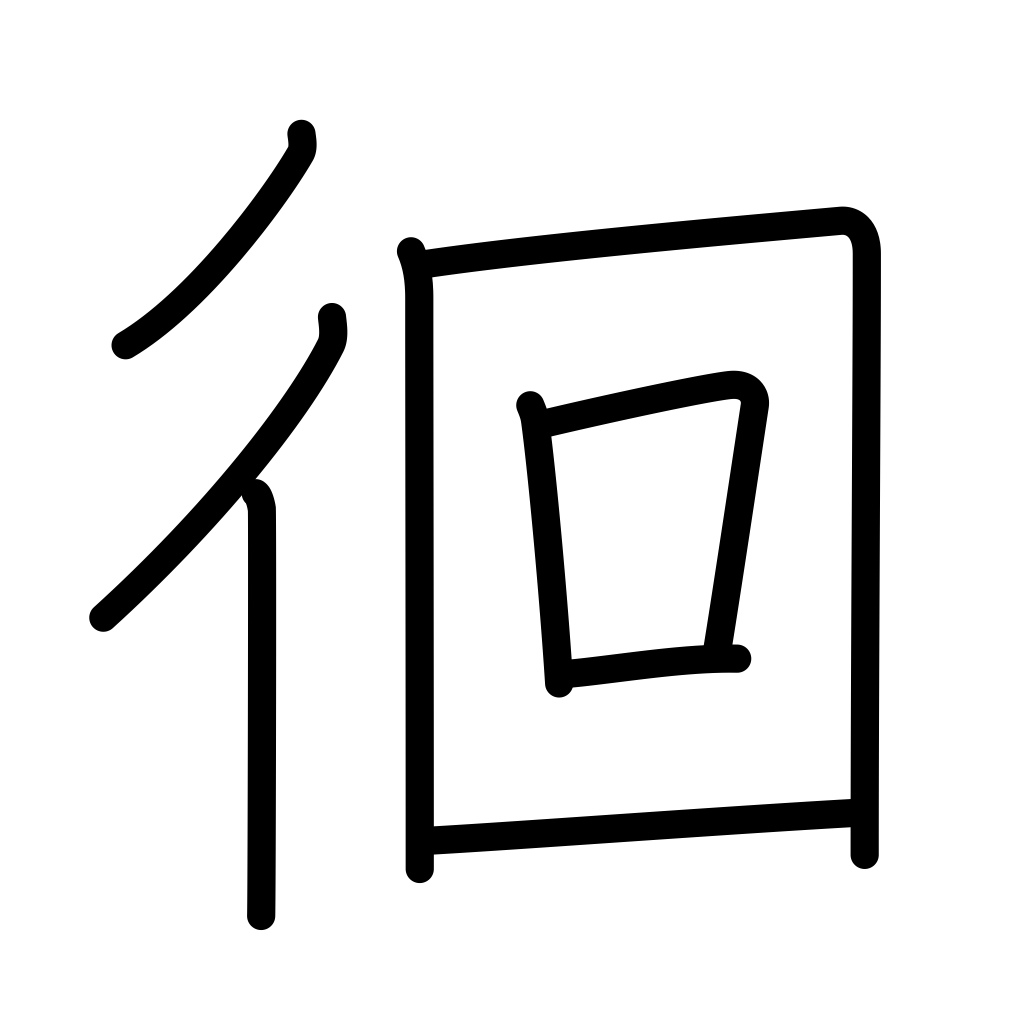
Meaning: wandering